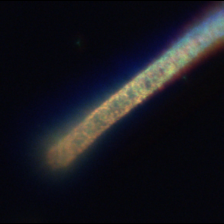
Taxon: Guinardia
Group: Diatoms